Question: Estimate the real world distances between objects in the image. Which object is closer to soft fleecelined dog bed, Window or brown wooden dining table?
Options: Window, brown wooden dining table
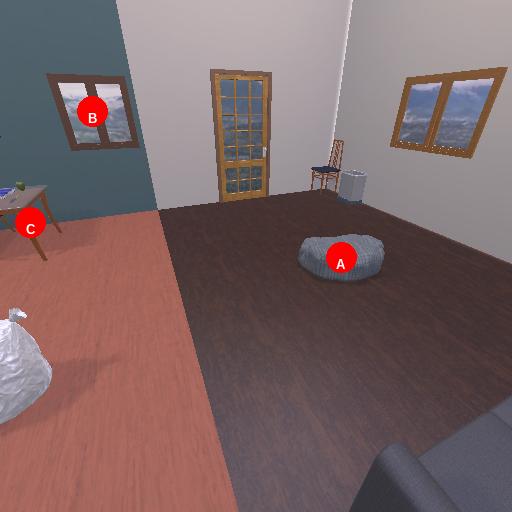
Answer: Window